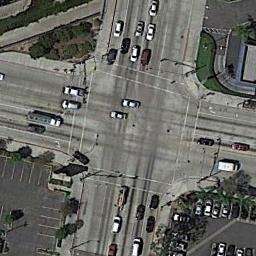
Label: intersection